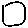
Label: square